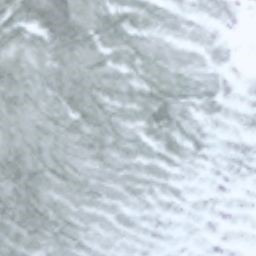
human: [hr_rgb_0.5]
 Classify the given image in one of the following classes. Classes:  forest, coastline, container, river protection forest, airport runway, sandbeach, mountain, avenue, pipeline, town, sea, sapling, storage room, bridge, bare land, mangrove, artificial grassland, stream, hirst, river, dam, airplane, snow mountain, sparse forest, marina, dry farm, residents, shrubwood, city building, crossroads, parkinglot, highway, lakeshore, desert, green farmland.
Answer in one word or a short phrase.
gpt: snow mountain